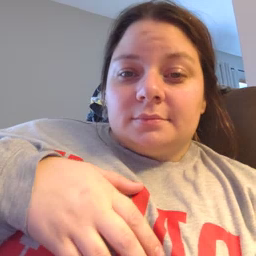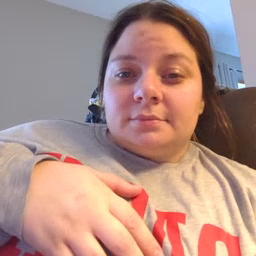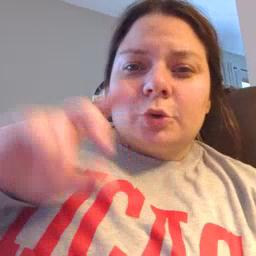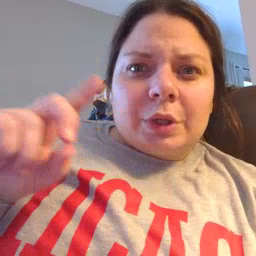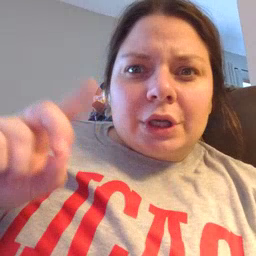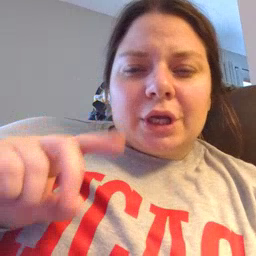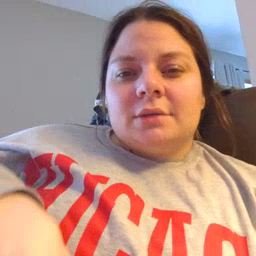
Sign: where